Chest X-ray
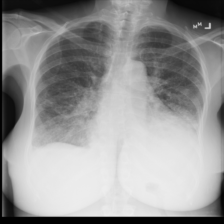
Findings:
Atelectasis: negative
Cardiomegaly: negative
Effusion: positive
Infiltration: negative
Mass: negative
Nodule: negative
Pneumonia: negative
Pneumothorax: negative
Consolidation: negative
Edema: negative
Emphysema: negative
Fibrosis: negative
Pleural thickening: negative
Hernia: negative